Question: I'm currently using MS's Sakila DB which consists of data on movies/actors/rentals/customers etc.
Map:

I've been asked to formulate a query to find customers who have not rented a particular film.
I've been able to work out my code for finding the customers who rented the film, but I can't get my head around getting the list who haven't.
My code below:
'''
SELECT DISTINCT C.customer_id, C.first_name, C.last_name
FROM customer AS C
JOIN RENTAL AS R ON C.customer_id = R.customer_id
JOIN inventory AS I ON R.inventory_id = I.inventory_id
JOIN film AS F ON I.film_id = F.film_id
WHERE F.title = 'ANGELS LIFE'
'''
I can use '!= 'ANGELS LIFE'' however that will return me a list of everyone who has rented any other film (including the ones who have rented ANGELS LIFE from their other purchases).
I cannot work out the next step. I've considered using 'Union' and then removing the duplicates (where count(*) >1) perhaps?
Appreciate any advice.
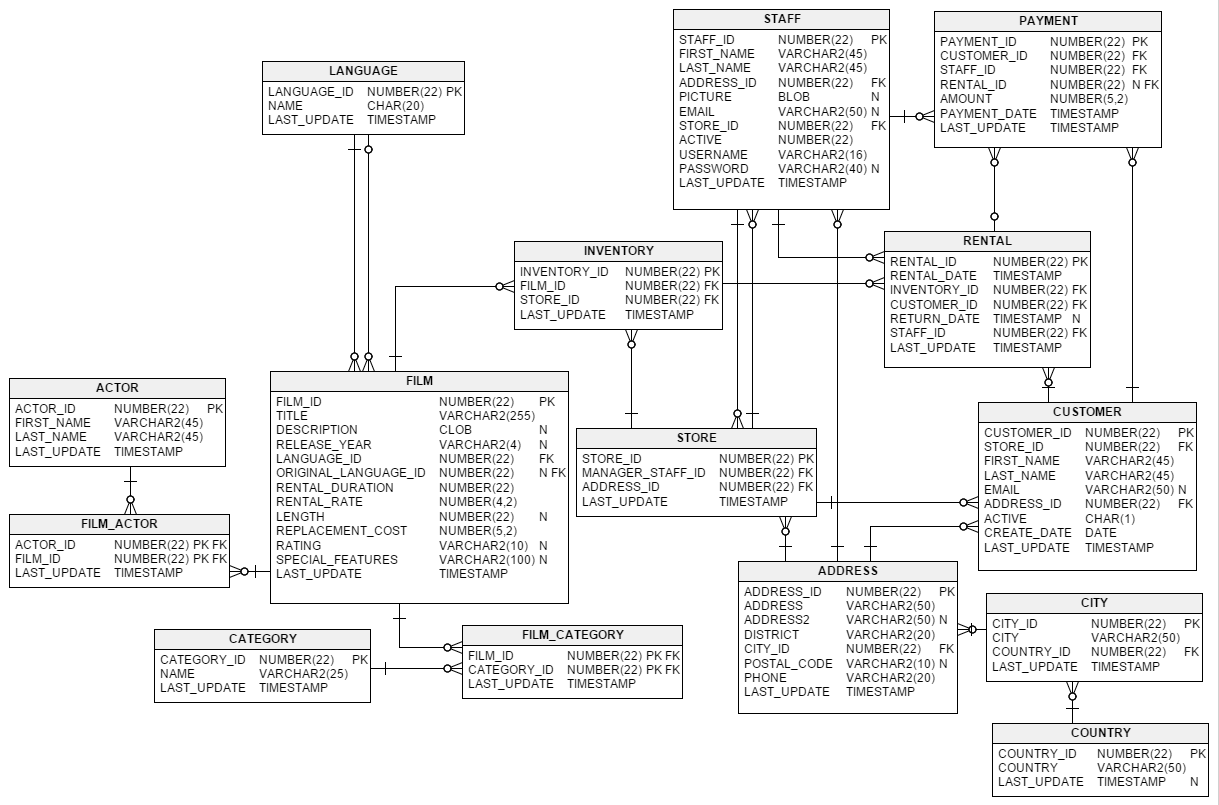
Answer: You can use do aggregation :
'''
SELECT C.customer_id, C.first_name, C.last_name
FROM customer AS C JOIN
RENTAL AS R
ON C.customer_id = R.customer_id JOIN
inventory AS I
ON R.inventory_id = I.inventory_id JOIN
film AS F
ON I.film_id = F.film_id
GROUP BY C.customer_id, C.first_name, C.last_name
HAVING SUM(CASE WHEN F.title = 'ANGELS LIFE' THEN 1 ELSE 0 END) = 0;
'''